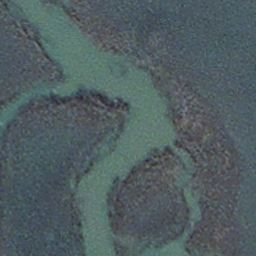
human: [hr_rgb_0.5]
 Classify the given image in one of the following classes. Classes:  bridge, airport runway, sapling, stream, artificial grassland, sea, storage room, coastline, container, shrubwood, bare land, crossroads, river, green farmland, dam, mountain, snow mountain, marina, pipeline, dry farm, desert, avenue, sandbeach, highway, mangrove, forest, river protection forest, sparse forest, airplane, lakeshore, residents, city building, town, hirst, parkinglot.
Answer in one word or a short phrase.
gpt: stream